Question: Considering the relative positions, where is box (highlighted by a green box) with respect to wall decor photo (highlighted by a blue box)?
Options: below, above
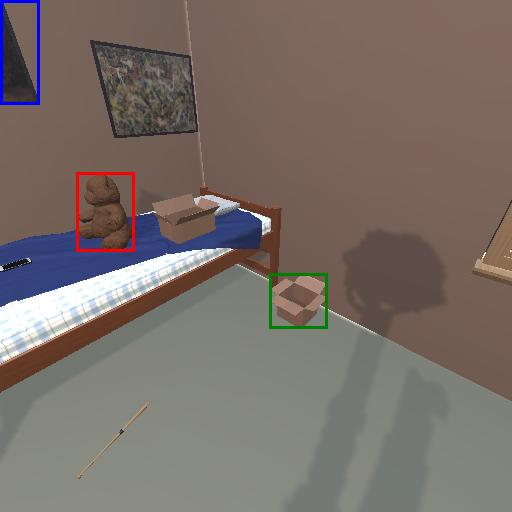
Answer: below